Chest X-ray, PA view. Patient: 50 years old, sex F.
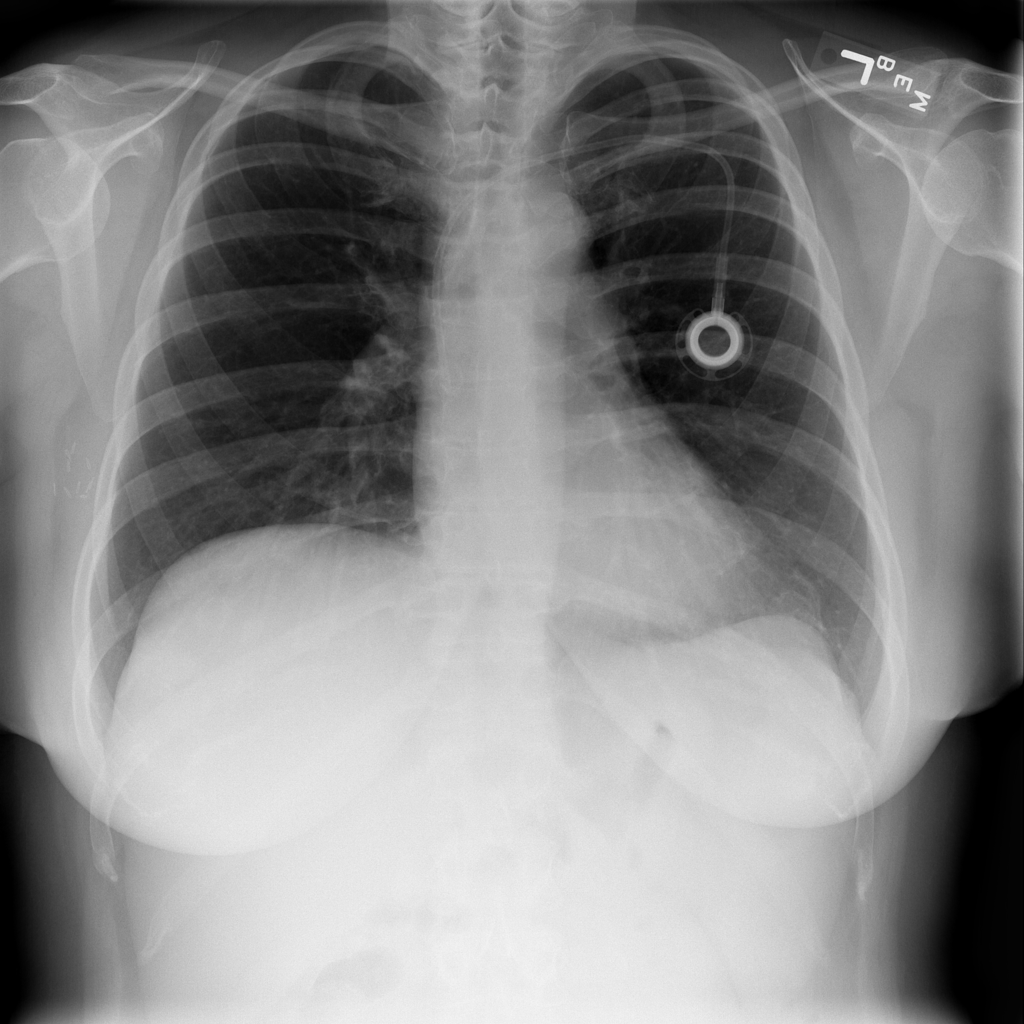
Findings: No Finding